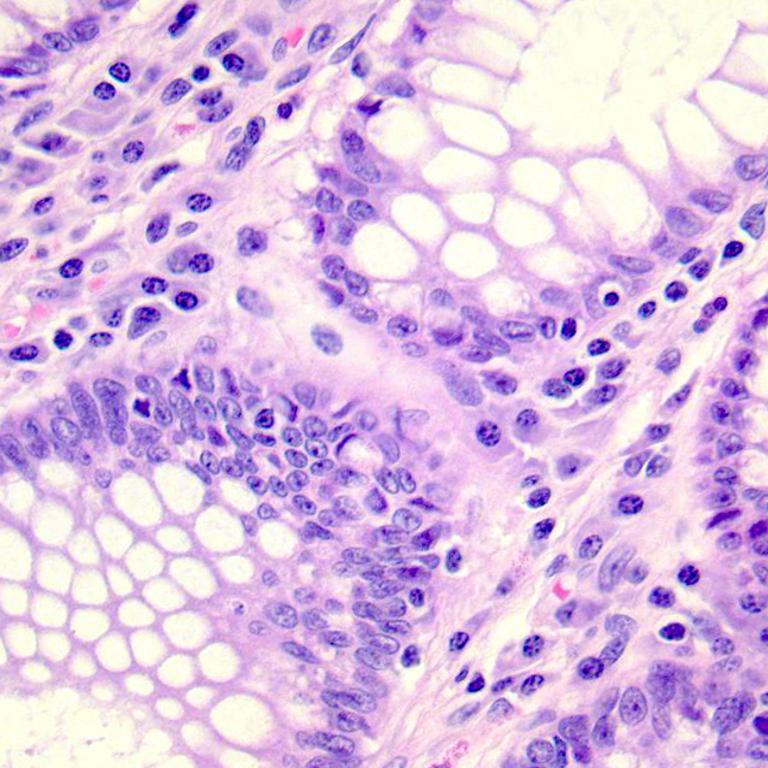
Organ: colon
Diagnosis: benign